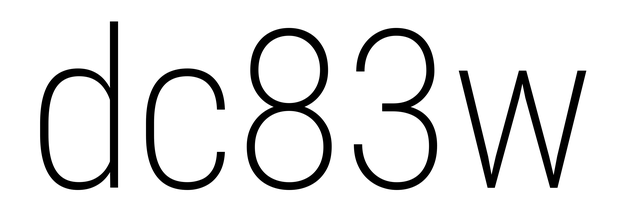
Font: Roboto_Condensed_ExtraLight